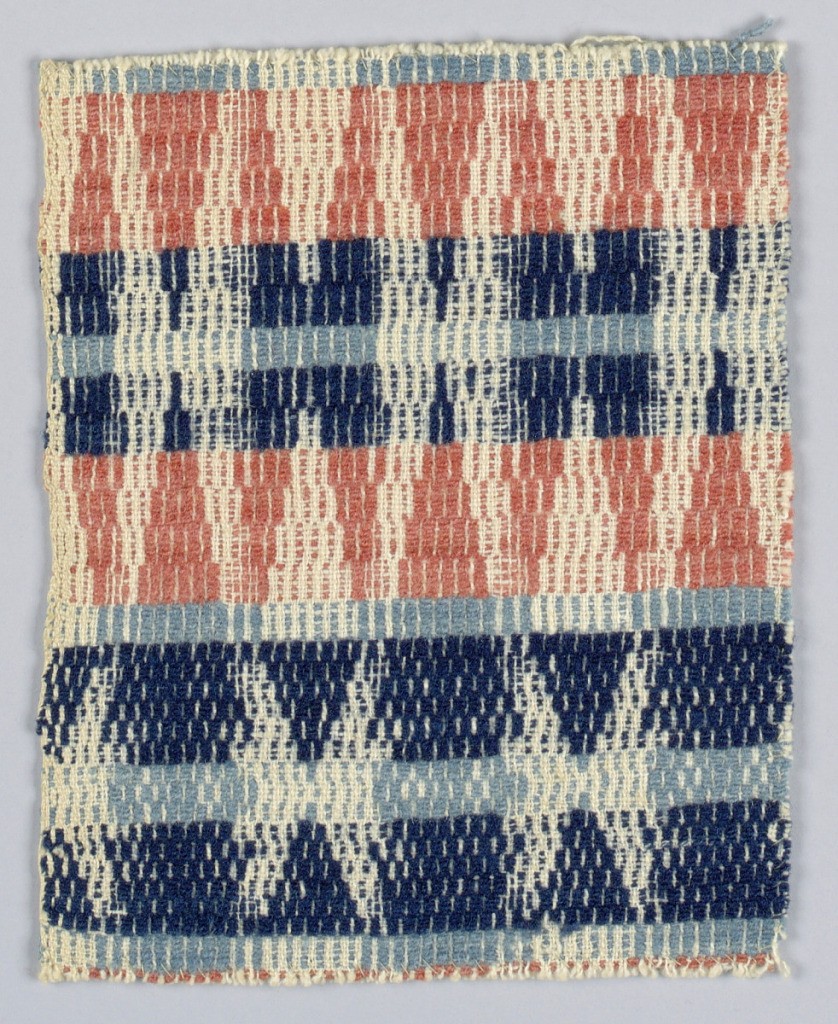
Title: Coverlet fragment
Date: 19th century
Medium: wool, cotton Technique: plain compound weave (overshot)
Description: Fragment showing traditional design of combinations of various triangles and diamonds, slightly curving, in bands of rust red and two shades of blue wool on undyed cotton ground. Reversible.